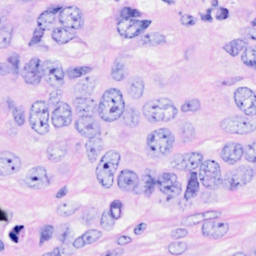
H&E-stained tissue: Breast